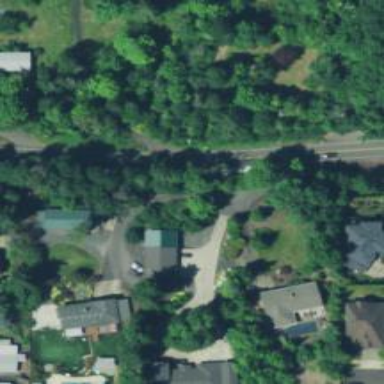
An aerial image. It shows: Tertiary road with asphalt surface and sidewalk on the left.